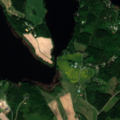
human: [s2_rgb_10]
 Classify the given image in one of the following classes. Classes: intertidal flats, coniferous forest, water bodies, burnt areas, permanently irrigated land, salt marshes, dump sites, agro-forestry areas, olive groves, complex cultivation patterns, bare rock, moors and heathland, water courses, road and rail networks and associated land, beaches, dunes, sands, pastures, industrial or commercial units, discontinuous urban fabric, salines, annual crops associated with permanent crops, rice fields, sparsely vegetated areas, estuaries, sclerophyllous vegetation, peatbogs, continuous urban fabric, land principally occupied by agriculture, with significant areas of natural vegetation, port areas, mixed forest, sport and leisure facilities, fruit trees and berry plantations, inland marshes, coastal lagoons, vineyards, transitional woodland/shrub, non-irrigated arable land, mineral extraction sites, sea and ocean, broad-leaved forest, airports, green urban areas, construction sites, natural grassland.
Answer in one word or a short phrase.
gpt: non-irrigated arable land, land principally occupied by agriculture, with significant areas of natural vegetation, mixed forest, water bodies